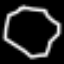
Label: octagon